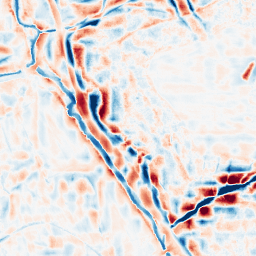
Category: wavelet
Decomposition family: wavelet_reverse_biorthogonal
Decomposition parameters: wavelet: rbio5.5
level: 4
Upsampling method: sinc_blackman
Upsampling parameters: scale: 4
kernel_size: 16
Upsampling scale: 4